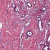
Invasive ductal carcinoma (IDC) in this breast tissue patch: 0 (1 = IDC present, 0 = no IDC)